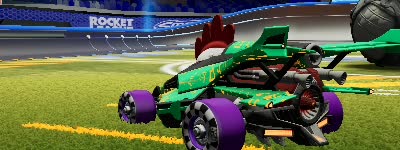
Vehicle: aftershock